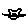
Label: cat